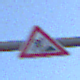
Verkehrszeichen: Arbeitsstelle
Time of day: Dawn
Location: Outdoor (Nature)
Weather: Clear
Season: NotSpecified
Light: Natural